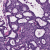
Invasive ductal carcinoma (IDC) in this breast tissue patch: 1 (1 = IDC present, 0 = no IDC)